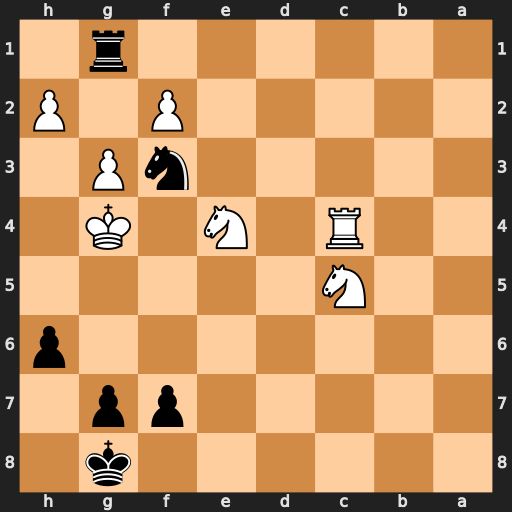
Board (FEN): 6k1/5pp1/7p/2N5/2R1N1K1/5nP1/5P1P/6r1
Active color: b
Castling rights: -
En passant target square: -
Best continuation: Ne5+ Kf4 Nxc4